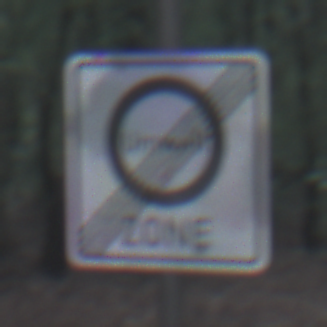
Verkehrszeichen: EndeUmweltzone
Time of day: SunriseSunset
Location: Outdoor (Nature)
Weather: NotSpecified
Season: Autumn
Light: Natural